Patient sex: M
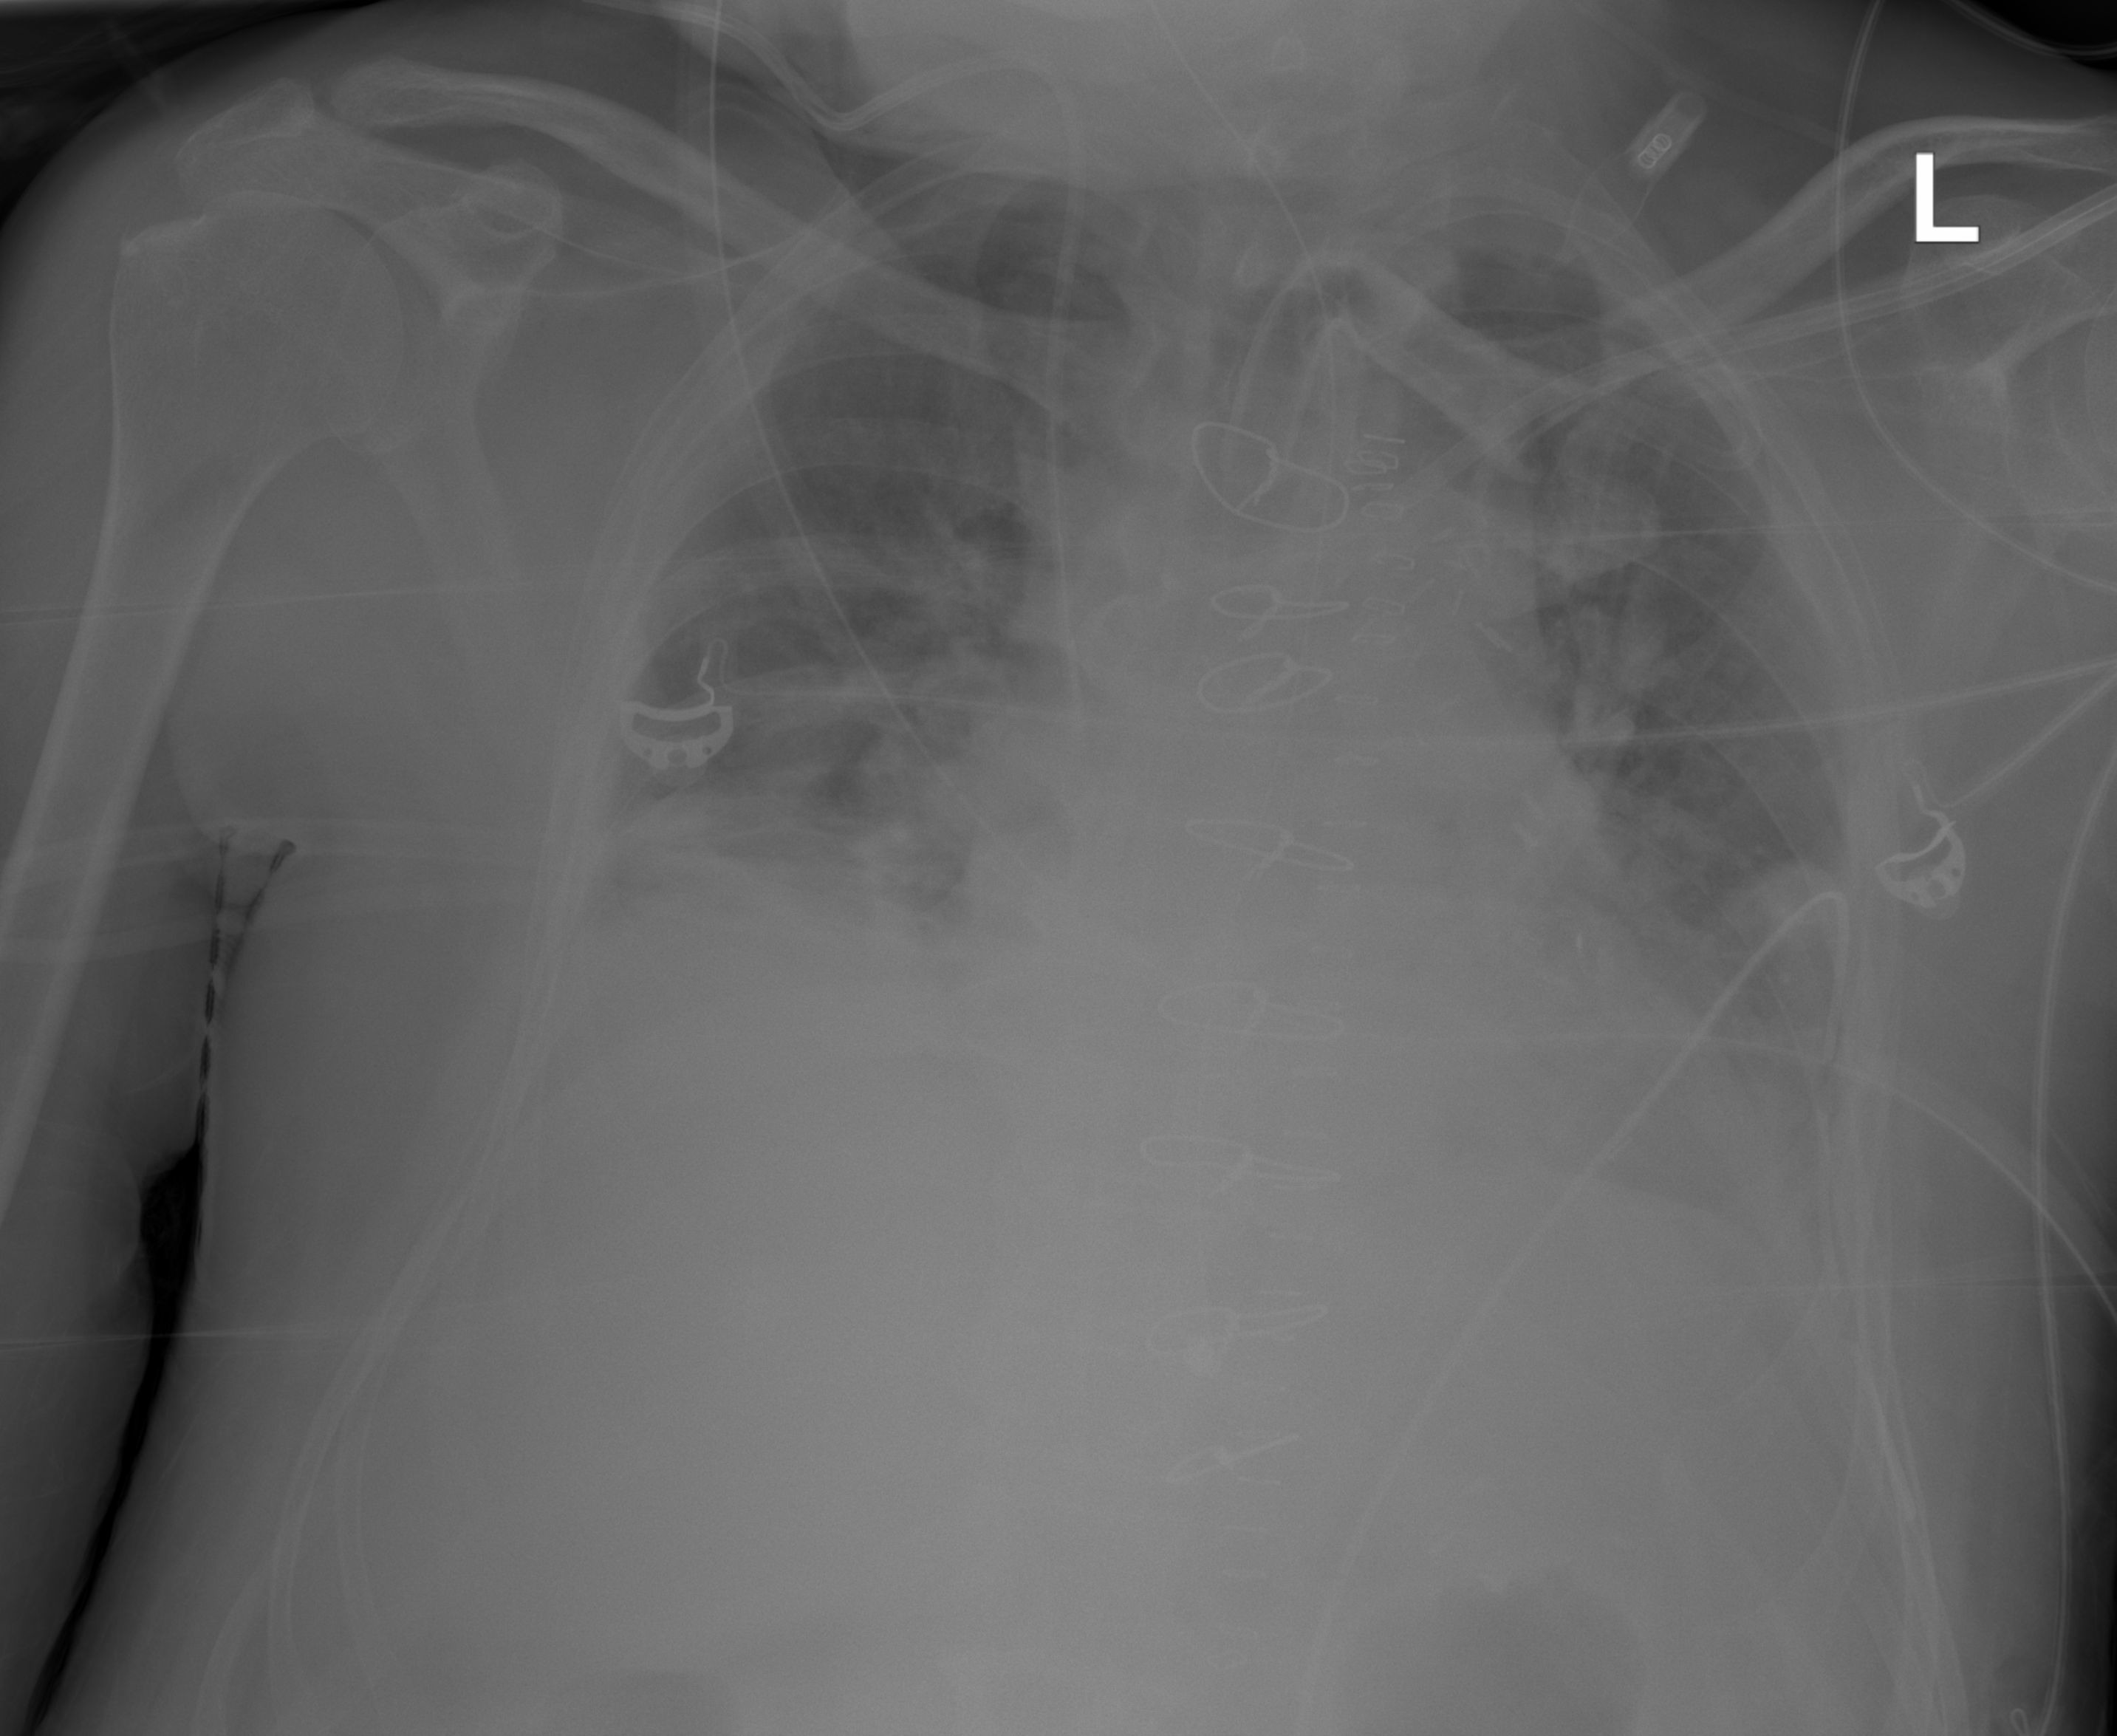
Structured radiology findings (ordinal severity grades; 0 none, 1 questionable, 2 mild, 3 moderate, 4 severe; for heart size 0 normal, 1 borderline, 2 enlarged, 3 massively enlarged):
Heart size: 0
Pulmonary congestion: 0
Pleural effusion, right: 2
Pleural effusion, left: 0
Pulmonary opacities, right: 0
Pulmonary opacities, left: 0
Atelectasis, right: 2
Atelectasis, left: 0